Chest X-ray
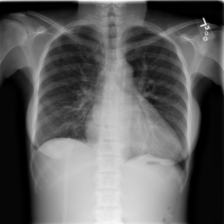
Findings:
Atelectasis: positive
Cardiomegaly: negative
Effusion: negative
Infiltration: negative
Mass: negative
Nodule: negative
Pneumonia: negative
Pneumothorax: negative
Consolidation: negative
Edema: negative
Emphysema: negative
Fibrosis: negative
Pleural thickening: negative
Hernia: negative